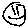
Label: smiley face